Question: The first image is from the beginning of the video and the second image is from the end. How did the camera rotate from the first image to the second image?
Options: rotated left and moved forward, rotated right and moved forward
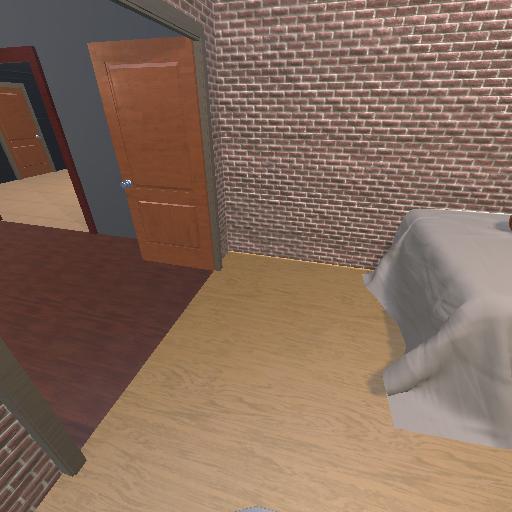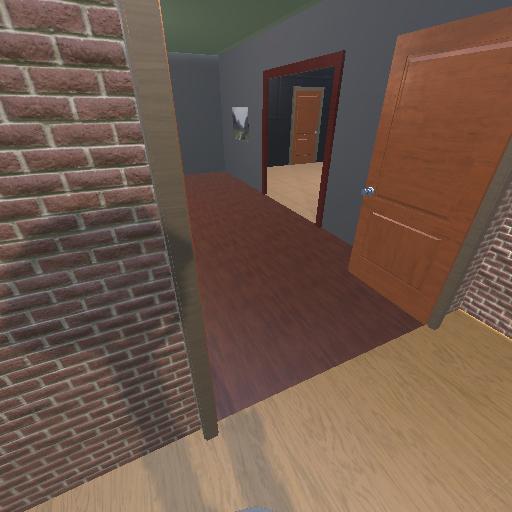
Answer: rotated left and moved forward